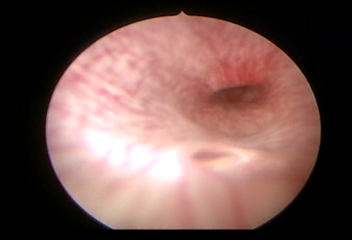
Modality: WLC
Class: Normal mucosa
Bladder cancer association: No